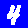
Digit: 4